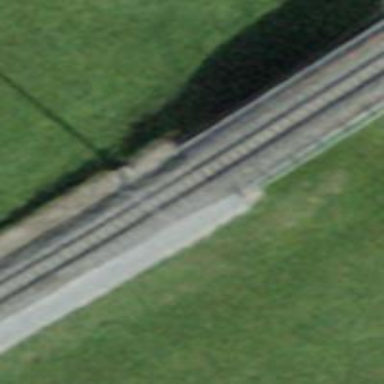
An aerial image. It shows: Narrow gauge railway with electrified contact lines.